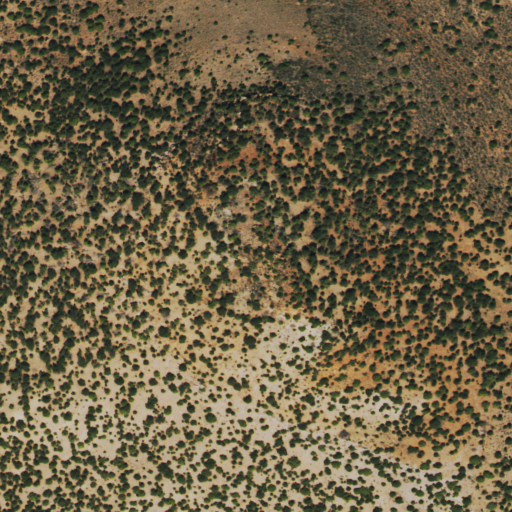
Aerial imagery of mountains in Colorado named Ant Hills containing evergreen forest and shrub